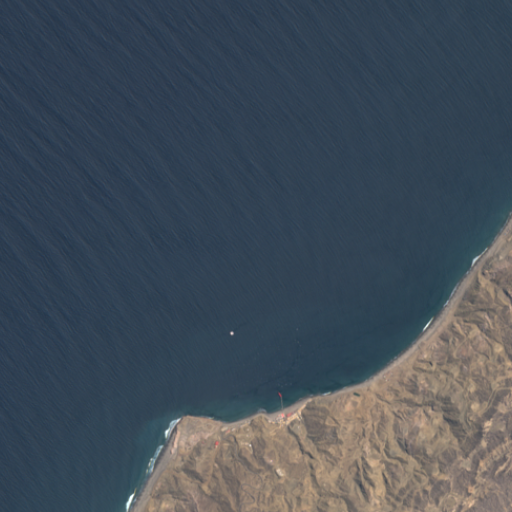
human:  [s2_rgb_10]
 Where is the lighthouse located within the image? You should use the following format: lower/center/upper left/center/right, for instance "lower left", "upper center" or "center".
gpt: The lighthouse is located in the lower center of the image.
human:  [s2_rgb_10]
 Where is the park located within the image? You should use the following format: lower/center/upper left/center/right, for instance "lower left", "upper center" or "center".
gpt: The park is located in the lower center of the image.
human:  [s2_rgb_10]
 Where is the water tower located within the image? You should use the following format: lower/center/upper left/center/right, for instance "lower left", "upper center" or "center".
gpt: The water tower is located in the lower left of the image.
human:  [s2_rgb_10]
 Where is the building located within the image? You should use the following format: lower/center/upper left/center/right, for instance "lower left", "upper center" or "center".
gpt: The building is located in the lower of the image.
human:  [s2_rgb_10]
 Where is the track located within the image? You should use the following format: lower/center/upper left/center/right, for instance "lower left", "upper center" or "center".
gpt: There is no track in the image.